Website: bh-photo
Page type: billing-address
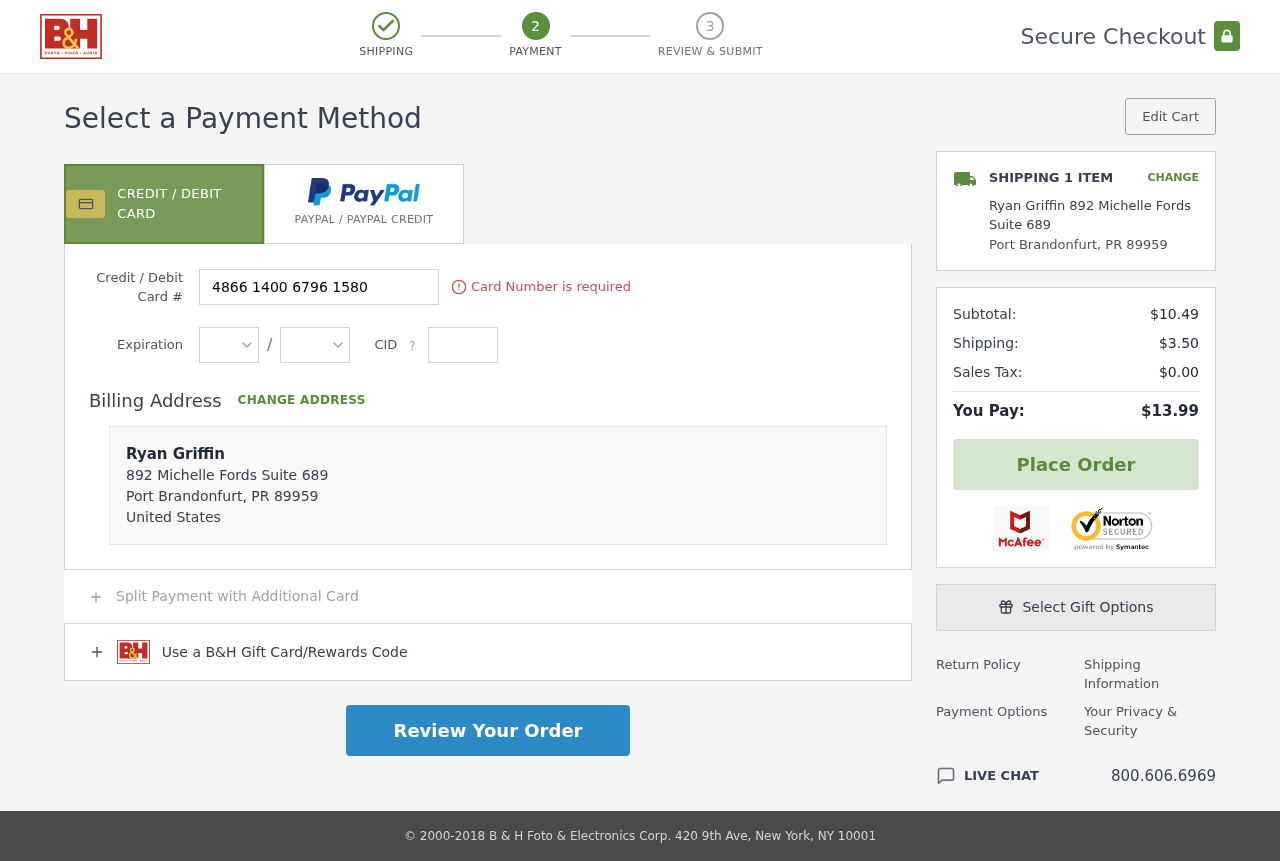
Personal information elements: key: PII_CARD_CVV
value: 832
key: PII_CARD_EXPIRY_MONTH
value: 01
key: PII_CARD_EXPIRY_YEAR
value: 29
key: PII_CARD_NUMBER
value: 4866 1400 6796 1580
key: PII_CITY
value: Port Brandonfurt
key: PII_COUNTRY
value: United States
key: PII_FULLNAME
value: Ryan Griffin
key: PII_FULLNAME2
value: Ryan Griffin
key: PII_POSTCODE
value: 89959
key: PII_STATE_ABBR
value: PR
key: PII_STREET
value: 892 Michelle Fords Suite 689
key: PII_STATE
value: PR
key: PII_POSTCODE_FULL
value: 89959
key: PII_POSTCODE_NUMERIC
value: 89959
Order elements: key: ORDER_NUM_ITEMS
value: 1
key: ORDER_SUBTOTAL
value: $10.49
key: ORDER_SHIPPING_COST
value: $3.50
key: ORDER_TAX
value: $0.00
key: ORDER_TOTAL
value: $13.99